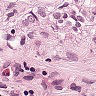
Metastatic tissue present: yes